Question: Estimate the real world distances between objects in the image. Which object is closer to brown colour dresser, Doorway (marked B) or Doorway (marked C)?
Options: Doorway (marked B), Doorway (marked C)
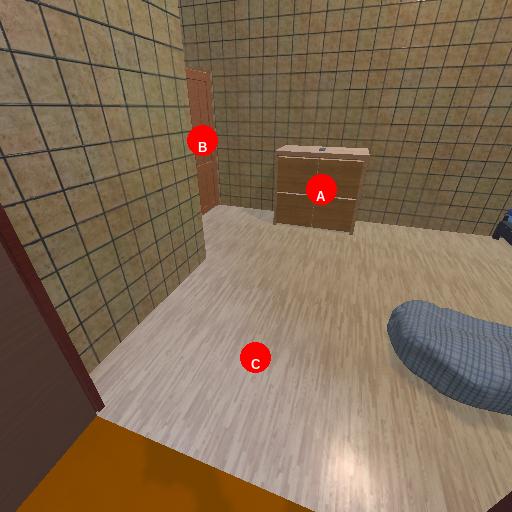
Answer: Doorway (marked B)